Interaction volume radius: 5 \u00c5
Interaction volume height: 15 \u00c5
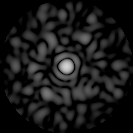
Disorder parameter: 0.8161